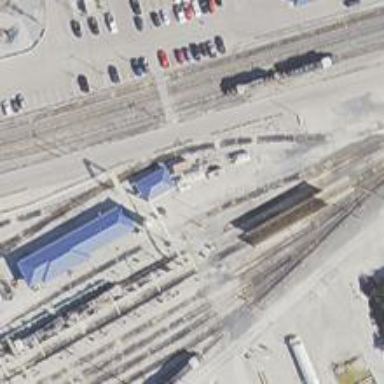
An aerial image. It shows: Railway yard.